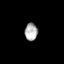
Tissue: prostate
Cell type: T cells
Senescence score: 0.361
Nuclear area (px): 221
Mean DAPI intensity: 172.09